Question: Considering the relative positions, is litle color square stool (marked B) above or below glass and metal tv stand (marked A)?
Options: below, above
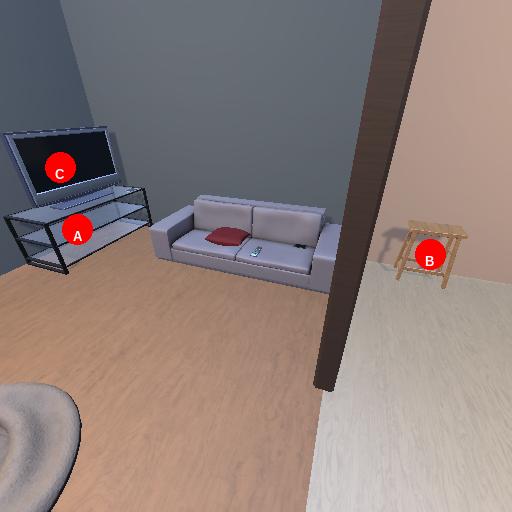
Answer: below